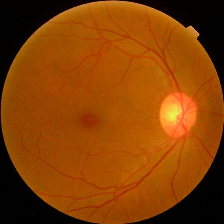
Diabetic retinopathy grade: No DR